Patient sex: M
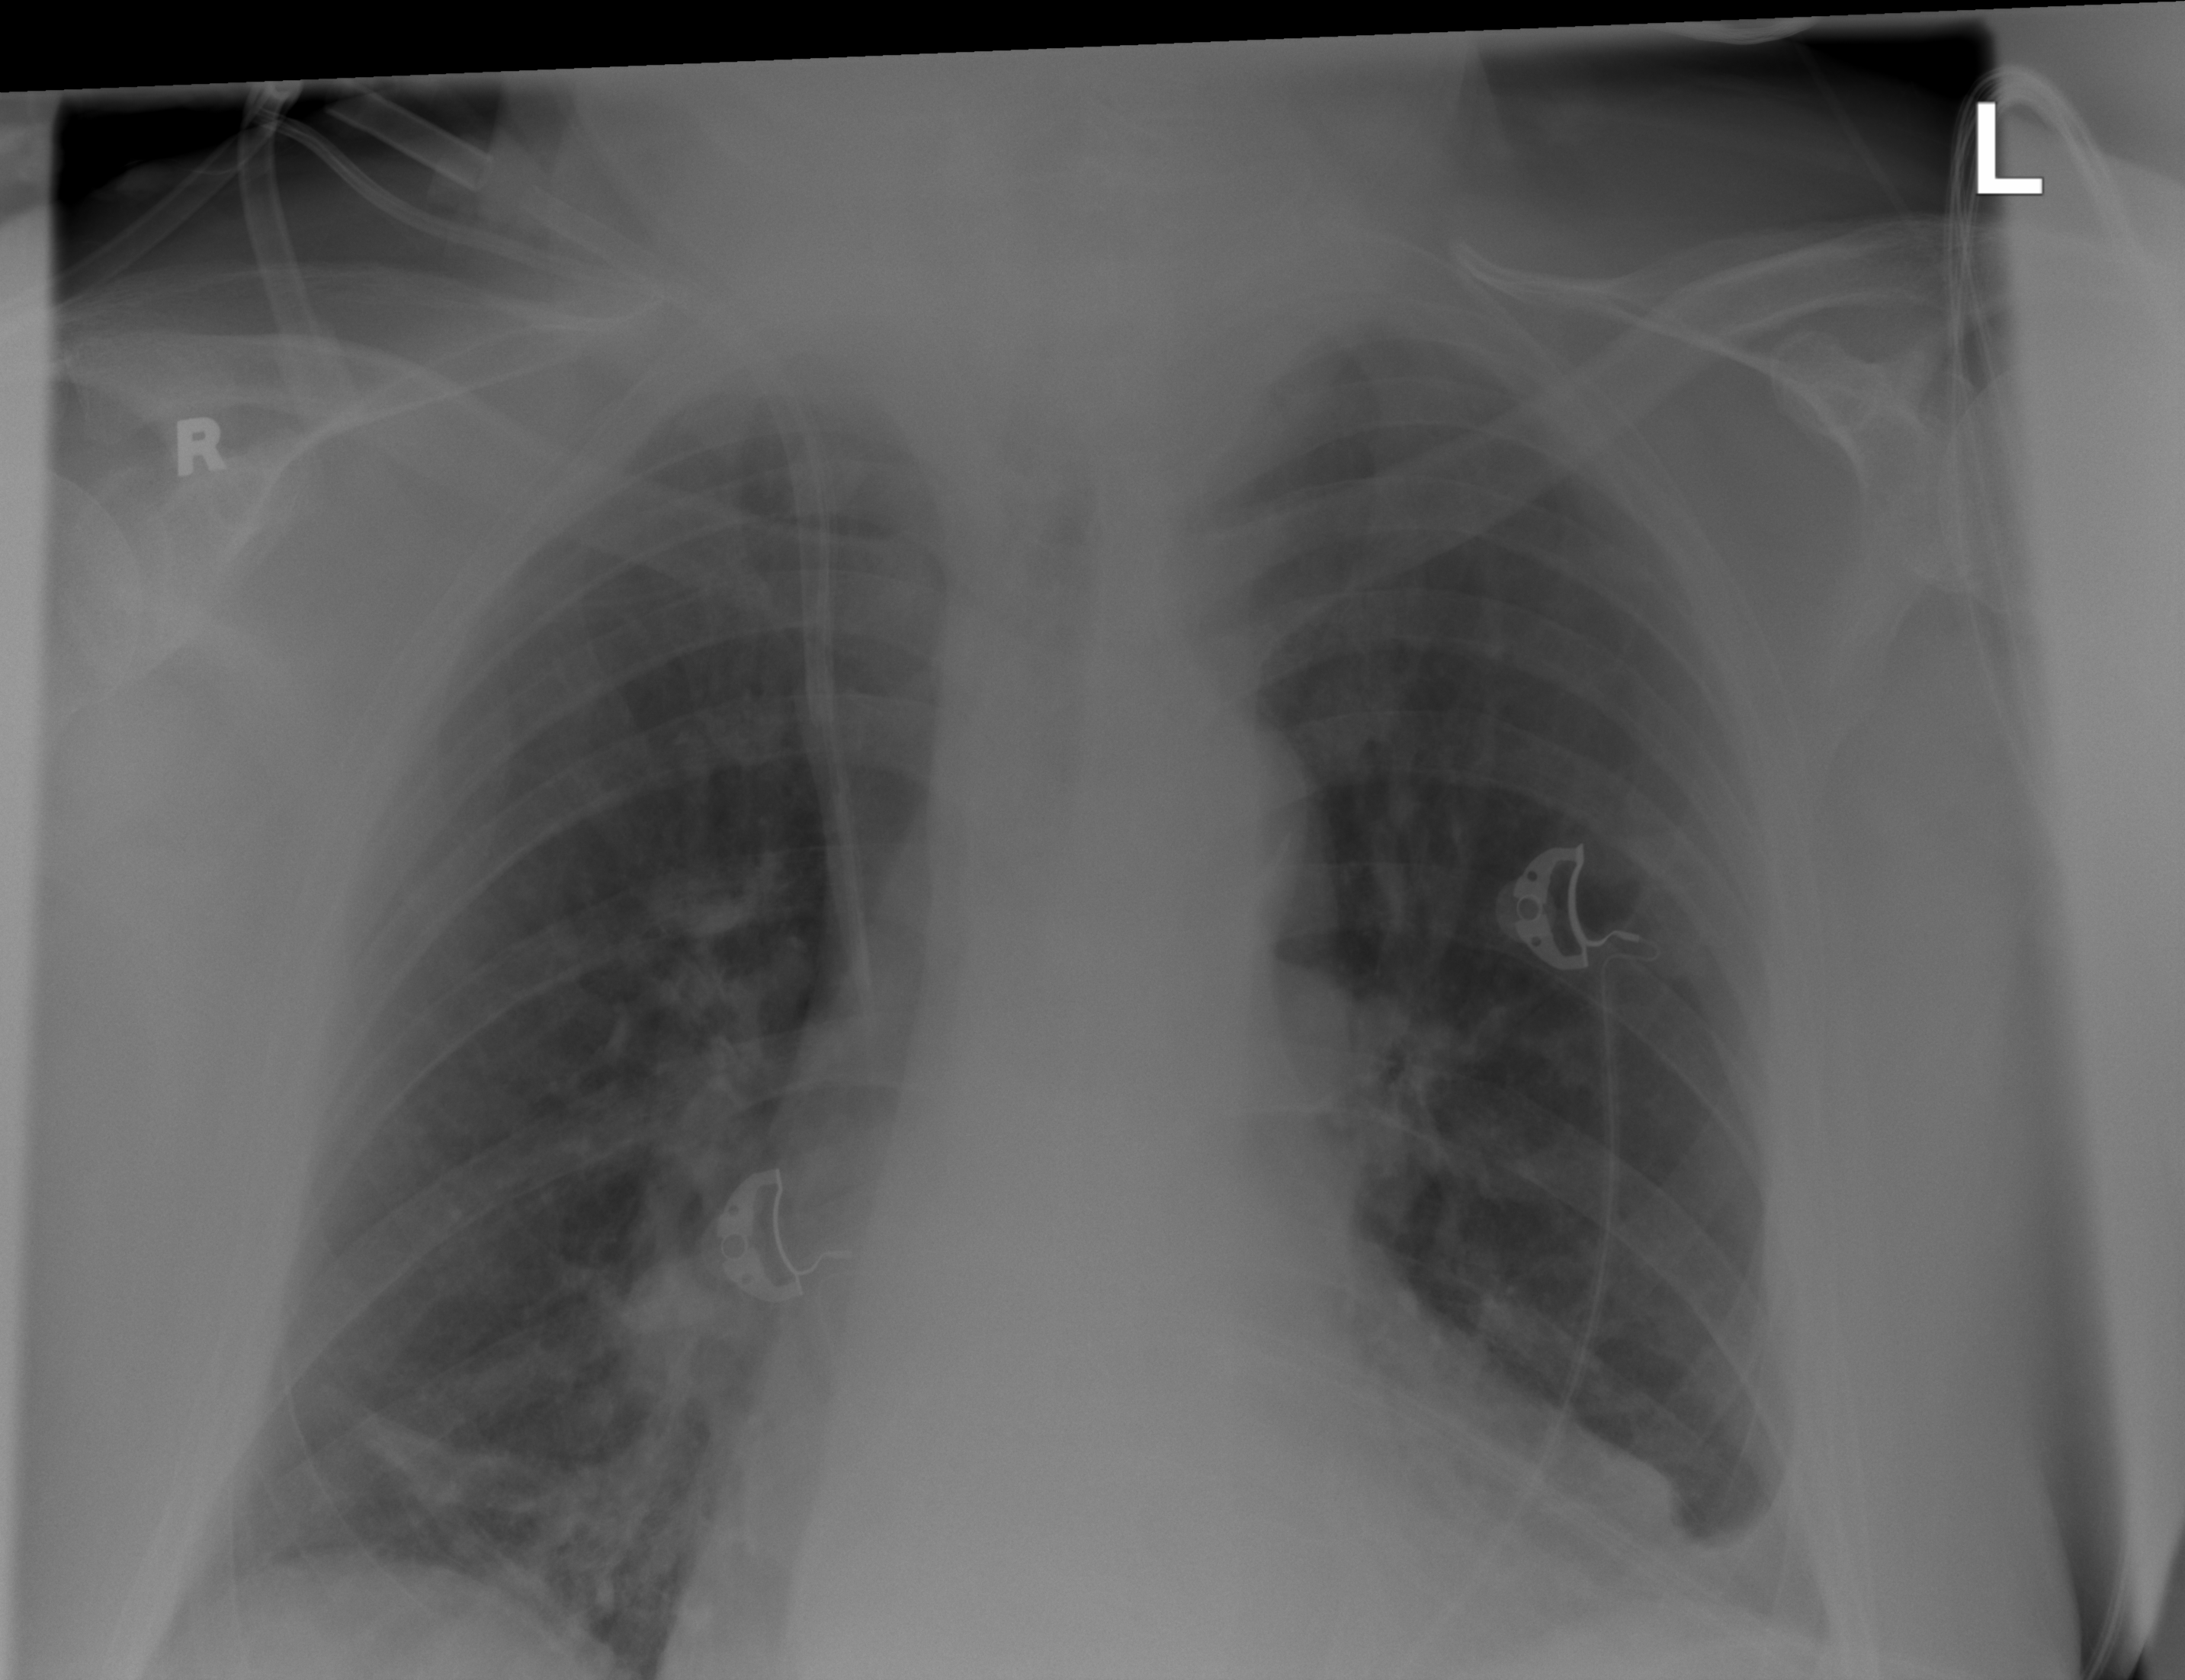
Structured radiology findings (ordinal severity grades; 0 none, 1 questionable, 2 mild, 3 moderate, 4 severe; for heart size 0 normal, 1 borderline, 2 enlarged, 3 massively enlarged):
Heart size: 2
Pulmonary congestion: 0
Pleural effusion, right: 0
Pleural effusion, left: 0
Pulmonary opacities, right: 0
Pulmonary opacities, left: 0
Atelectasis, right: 2
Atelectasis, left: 0